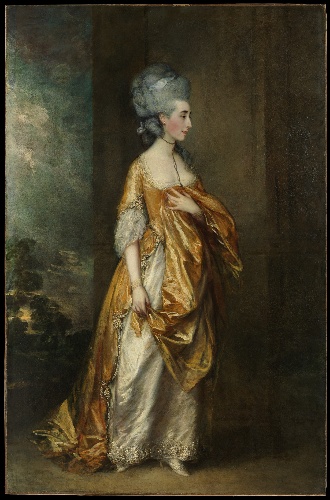
Title: Mrs. Grace Dalrymple Elliott (1754?–1823)
Artist: Thomas Gainsborough
Artist bio: British, Sudbury 1727–1788 London
Date: 1778
Object type: Painting
Classification: Paintings
Medium: Oil on canvas
Dimensions: 92 1/4 x 60 1/2in. (234.3 x 153.7cm)
Department: European Paintings
Credit line: Bequest of William K. Vanderbilt, 1920
Accession year: 1920
Repository: Metropolitan Museum of Art, New York, NY
Tags: Portraits|Women